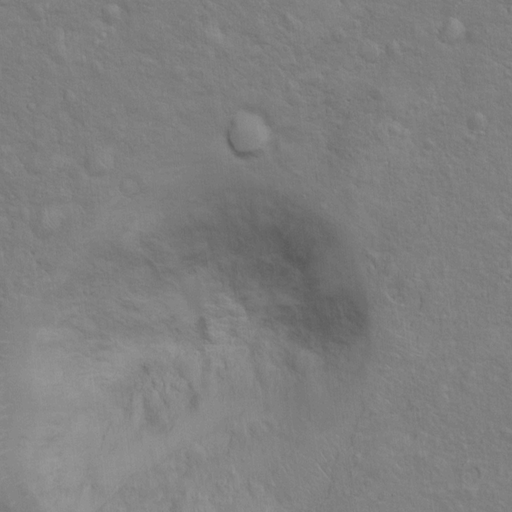
Objects detected: cone